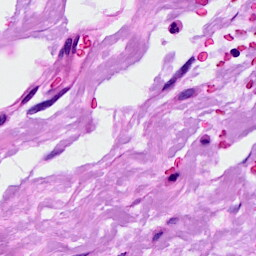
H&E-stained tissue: Breast